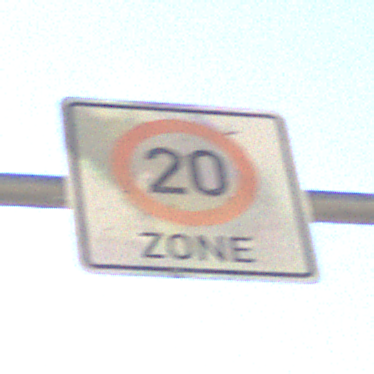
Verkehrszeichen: BeginnZone20
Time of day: MorningAfternoon
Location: Outdoor (Nature)
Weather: Clear
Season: Winter
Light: Natural